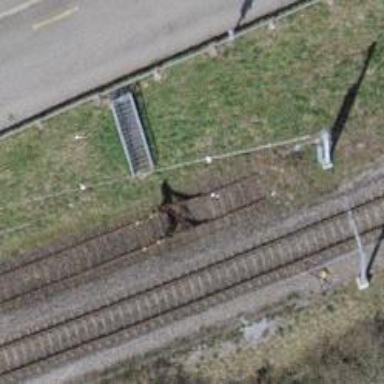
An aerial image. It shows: Railway buffer stop.